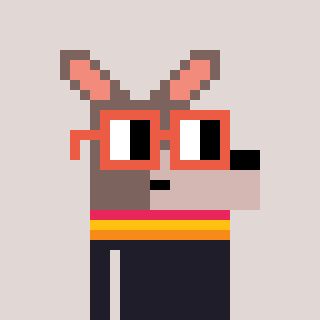
a pixel art character with square orange glasses, a kangaroo-shaped head and a grayscale-colored body on a warm background